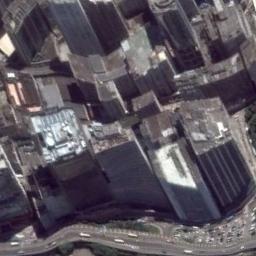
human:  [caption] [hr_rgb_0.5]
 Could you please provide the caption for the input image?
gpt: A commercial area has lots of high-rise buildings .